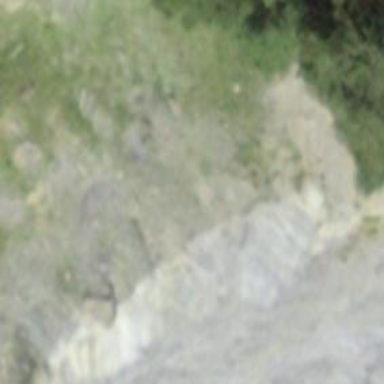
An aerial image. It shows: Cliff in nature.